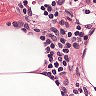
Metastatic tissue present: no